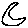
Label: moon